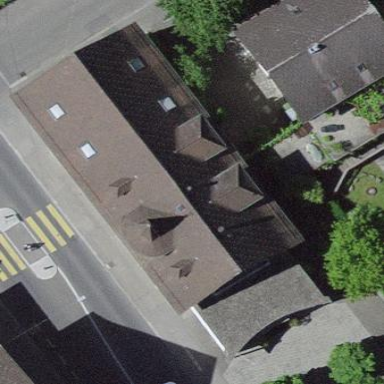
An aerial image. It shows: Chapel building.